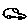
Label: car